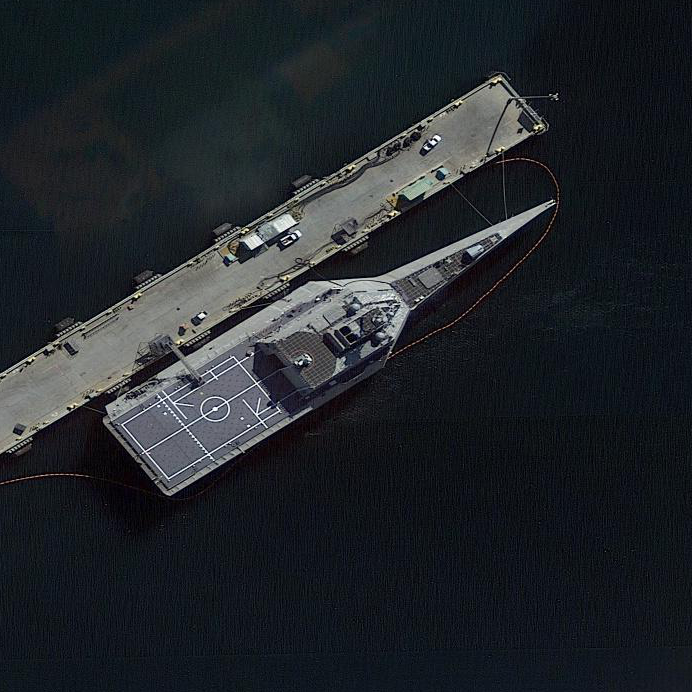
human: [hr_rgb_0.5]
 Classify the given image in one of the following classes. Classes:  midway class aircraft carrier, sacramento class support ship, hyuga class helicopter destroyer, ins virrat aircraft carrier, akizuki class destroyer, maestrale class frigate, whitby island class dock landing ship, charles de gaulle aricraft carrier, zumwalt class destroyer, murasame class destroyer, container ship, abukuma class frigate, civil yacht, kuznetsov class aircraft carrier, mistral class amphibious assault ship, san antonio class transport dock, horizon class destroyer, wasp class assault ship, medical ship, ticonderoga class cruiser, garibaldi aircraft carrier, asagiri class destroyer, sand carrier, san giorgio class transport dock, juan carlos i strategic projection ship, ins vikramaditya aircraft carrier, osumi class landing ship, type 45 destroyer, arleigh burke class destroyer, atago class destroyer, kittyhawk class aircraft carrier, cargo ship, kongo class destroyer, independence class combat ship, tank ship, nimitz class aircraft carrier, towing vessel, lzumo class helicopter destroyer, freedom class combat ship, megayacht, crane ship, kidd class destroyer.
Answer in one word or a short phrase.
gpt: Independence class combat ship